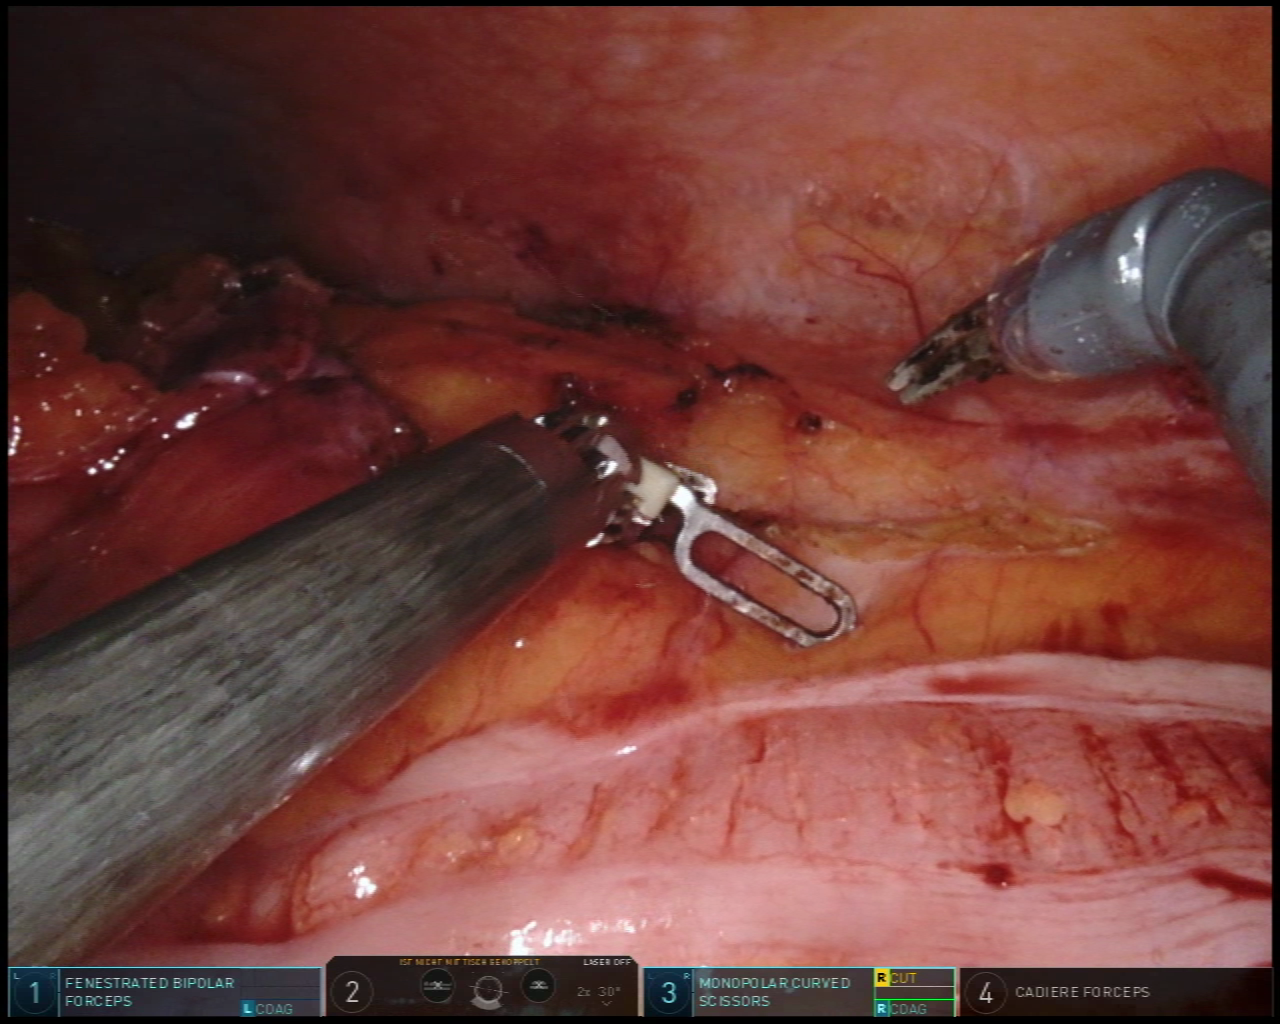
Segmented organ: colon
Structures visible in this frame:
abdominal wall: yes
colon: yes
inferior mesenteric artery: no
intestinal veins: no
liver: no
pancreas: no
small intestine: no
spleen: no
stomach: no
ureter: no
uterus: no
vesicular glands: no